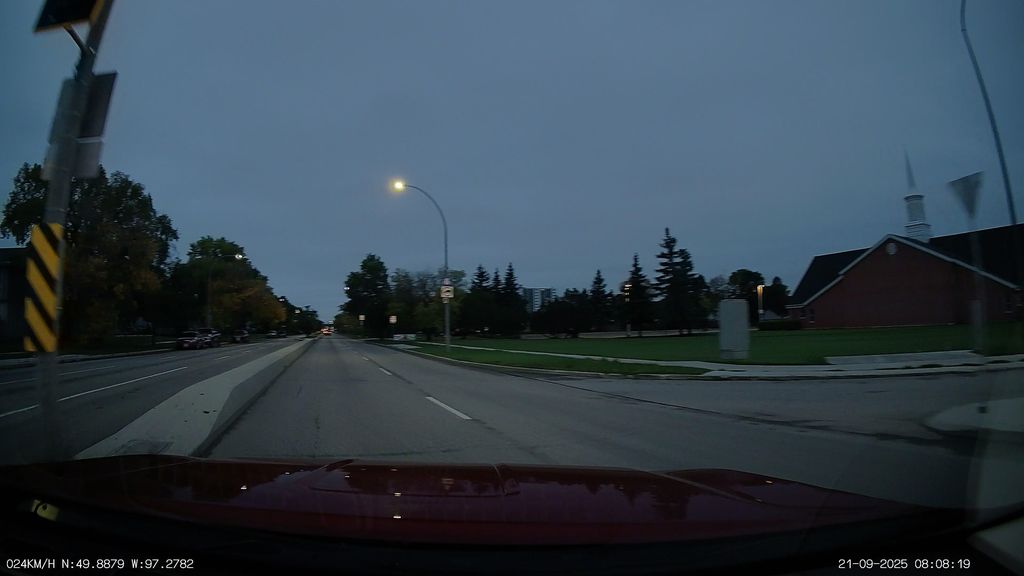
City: winnipeg